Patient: sex M, age 60
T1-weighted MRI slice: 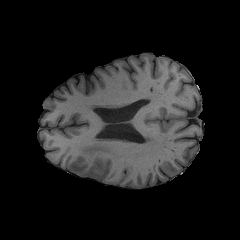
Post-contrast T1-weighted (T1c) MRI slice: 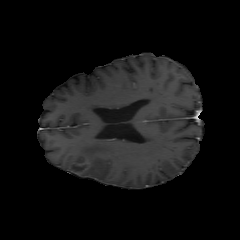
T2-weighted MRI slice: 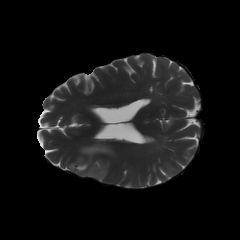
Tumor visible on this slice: yes
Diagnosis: Glioblastoma, IDH-wildtype
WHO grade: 4